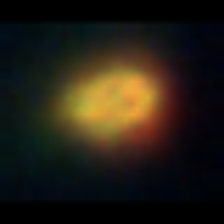
Taxon: NanoPlankton
Group: Other